Question: I wrote this code to iterate from the files of a folder:
'''
function showList() {
var folder = DocsList.getFolderById('0B9HEC6UUJ_rsYWNPYko0MsrBRU0');
var files = folder.getFiles();
Logger.log("files = " + files);
arrayList = [];
for (var file in files) {
Logger.log("file = " + file);
var fileName = file.getName();
var fileId = file.getId();
var newArray = [fileName, "some info", fileId];
arrayList.push(newArray);
}
'''
But in this line 'var fileName = file.getName();', I got this error: 'TypeError: Cannot find function getName in object 0'.
The logs show this:

It seems there are files, but not the file that should get in the for loop. How to fix that?
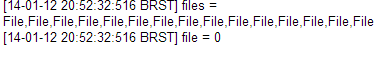
Answer: Many problems in your js code:
1) thats not how you use 'in' in js. File will be an index so you need to do files[file]
2) even then its still wrong because iterating an array with 'in' will give you other things like the 'length' property.
Look up in the web how to iterate a js array.